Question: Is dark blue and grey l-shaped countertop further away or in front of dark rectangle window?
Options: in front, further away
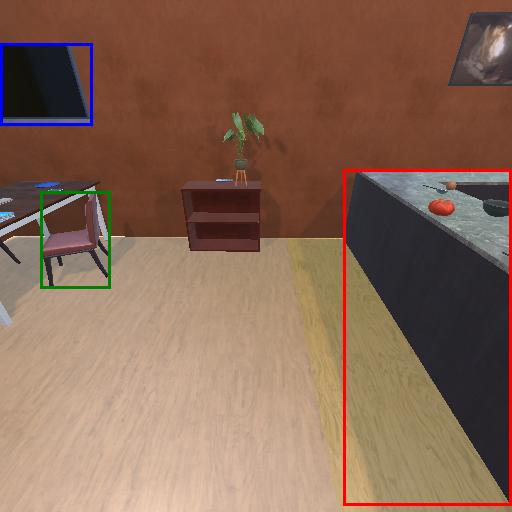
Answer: in front